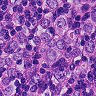
Metastatic tissue present: yes